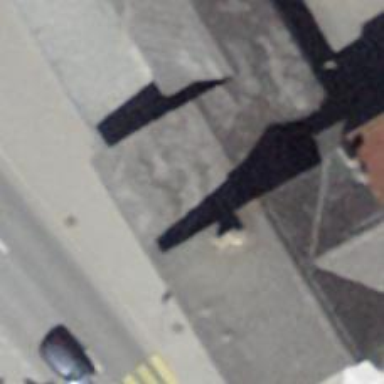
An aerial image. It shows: Cafe.